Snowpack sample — Loveland Pass, Silver Plume, Colorado, USA (1/12/25, 11:40 AM MST)
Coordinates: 39.66, -105.88
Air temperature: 7 °F
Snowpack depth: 140 cm
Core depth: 10 cm
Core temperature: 41 °F
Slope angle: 11°, slope face: 30°
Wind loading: high
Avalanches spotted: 2
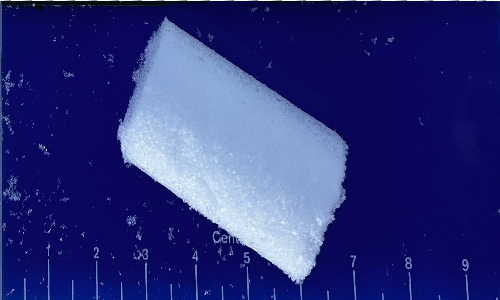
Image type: core
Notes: Pilot using slightly modified coring method that took too large segment for snow profile picturing, advised not to use in higher level models. Two avalanche on south face nearby, partially cloudy with light snow in the last 24 hours. Lots of wind loading on eastern features.